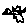
Label: bird